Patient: sex F, age 43
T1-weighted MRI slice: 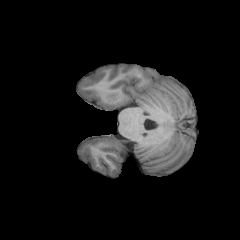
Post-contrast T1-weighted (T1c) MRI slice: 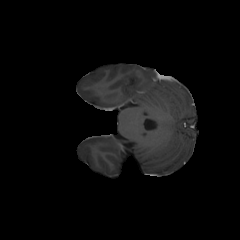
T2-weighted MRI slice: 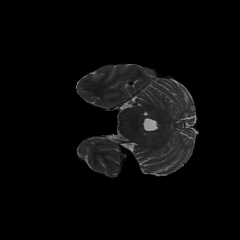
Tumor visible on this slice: no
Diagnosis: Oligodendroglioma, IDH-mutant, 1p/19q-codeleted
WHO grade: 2